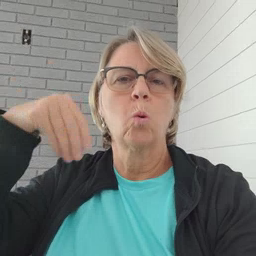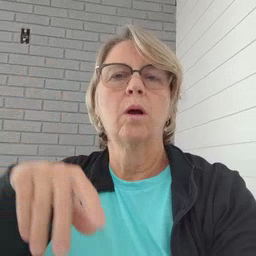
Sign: store